Question: I've been trying to do this for a while now. I just want to remove the rounded corners you can see on this picture :

Does anyone know how to do it ?
[EDIT 1 : CELL BUILDING]
I am subclassing UITableViewCell to make my own layout. And then I'm adding a background to these cells like below :
'''
UIImageView* imageView = [ [ UIImageView alloc] initWithFrame:CGRectMake(0, 0, 320.0, 44.0)];
imageView.image = cellBackground;
cell.backgroundView = imageView;
'''
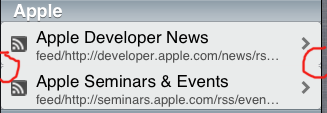
Answer: The corners aren't rounded by default, just so you know.
- - -